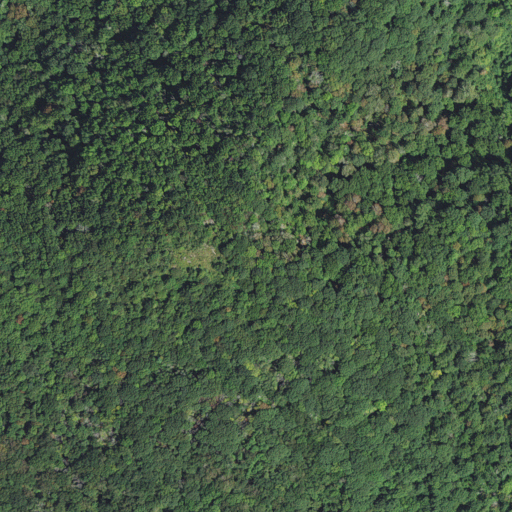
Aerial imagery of mountain in North Carolina named Little Hump Mountain containing only deciduous forest